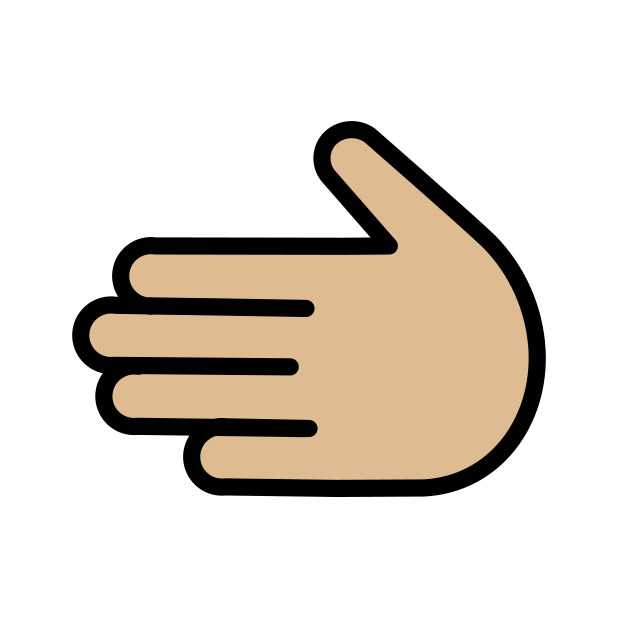
leftwards hand: medium-light skin tone